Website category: auto
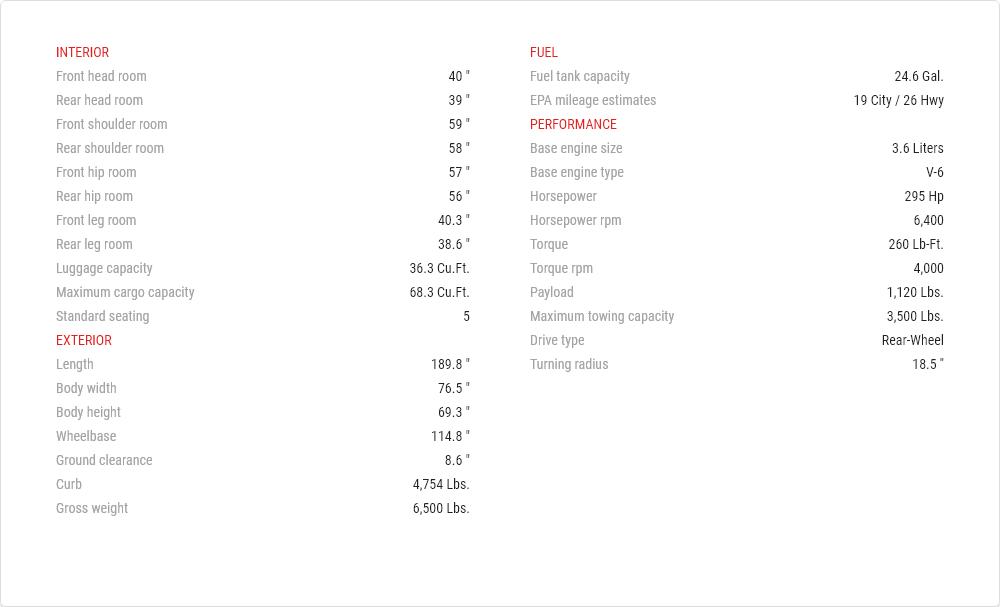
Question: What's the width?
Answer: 76.5 "

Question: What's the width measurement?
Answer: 76.5 "

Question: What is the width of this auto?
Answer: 76.5 "

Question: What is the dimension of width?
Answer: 76.5 "

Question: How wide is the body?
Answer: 76.5 "

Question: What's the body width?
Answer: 76.5 "

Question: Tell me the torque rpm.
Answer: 4,000

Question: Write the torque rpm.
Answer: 4,000

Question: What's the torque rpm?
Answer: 4,000

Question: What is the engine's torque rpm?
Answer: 4,000

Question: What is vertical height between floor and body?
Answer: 8.6 "

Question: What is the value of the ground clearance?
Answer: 8.6 "

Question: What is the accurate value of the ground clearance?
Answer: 8.6 "

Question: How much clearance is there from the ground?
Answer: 8.6 "

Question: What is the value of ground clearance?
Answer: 8.6 "

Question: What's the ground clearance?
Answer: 8.6 "

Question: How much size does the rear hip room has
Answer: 56 "

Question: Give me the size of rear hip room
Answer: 56 "

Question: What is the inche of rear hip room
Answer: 56 "

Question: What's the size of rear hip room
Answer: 56 "

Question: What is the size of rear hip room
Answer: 56 "

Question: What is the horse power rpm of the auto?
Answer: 6,400

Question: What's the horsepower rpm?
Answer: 6,400

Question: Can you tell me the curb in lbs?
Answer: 4,754 lbs.

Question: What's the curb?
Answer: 4,754 lbs.

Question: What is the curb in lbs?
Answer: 4,754 lbs.

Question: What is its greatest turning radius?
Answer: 18.5 ''

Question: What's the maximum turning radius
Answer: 18.5 ''

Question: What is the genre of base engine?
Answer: V-6

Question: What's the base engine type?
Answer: V-6

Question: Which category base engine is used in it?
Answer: V-6

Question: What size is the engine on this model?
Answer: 3.6 liters

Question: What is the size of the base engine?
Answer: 3.6 liters

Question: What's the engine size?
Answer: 3.6 liters

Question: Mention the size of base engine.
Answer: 3.6 liters

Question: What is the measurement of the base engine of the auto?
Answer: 3.6 liters

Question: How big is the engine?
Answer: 3.6 liters

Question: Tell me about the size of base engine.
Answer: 3.6 liters

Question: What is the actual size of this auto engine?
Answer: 3.6 liters

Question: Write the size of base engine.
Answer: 3.6 liters

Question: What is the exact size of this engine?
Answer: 3.6 liters

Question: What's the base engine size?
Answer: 3.6 liters

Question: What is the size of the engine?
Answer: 3.6 liters

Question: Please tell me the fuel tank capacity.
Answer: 24.6 gal.

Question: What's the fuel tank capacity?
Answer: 24.6 gal.

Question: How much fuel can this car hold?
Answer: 24.6 gal.

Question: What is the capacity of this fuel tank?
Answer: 24.6 gal.

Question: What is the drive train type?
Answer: rear-wheel

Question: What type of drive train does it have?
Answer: rear-wheel

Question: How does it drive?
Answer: rear-wheel

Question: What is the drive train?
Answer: rear-wheel

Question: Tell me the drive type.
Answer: rear-wheel

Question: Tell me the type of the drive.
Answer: rear-wheel

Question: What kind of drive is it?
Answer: rear-wheel

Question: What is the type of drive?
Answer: rear-wheel

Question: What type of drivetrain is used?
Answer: rear-wheel

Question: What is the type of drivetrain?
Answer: rear-wheel

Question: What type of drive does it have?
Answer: rear-wheel

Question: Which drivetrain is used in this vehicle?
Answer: rear-wheel

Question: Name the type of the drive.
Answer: rear-wheel

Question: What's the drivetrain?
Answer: rear-wheel

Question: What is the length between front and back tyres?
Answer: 114.8 "

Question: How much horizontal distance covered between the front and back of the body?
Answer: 114.8 "

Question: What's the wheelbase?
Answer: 114.8 "